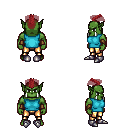
a pixel art fantasy rpg character, male body template, orc, green skin, teal sleeveless shirt, gold greaves, brunette short mohawk hairstyle, cloth bracers, metal boots, four views (front, back, left, right), 2x2 character sprite sheet, small pixel art, hard edges, no anti-aliasing